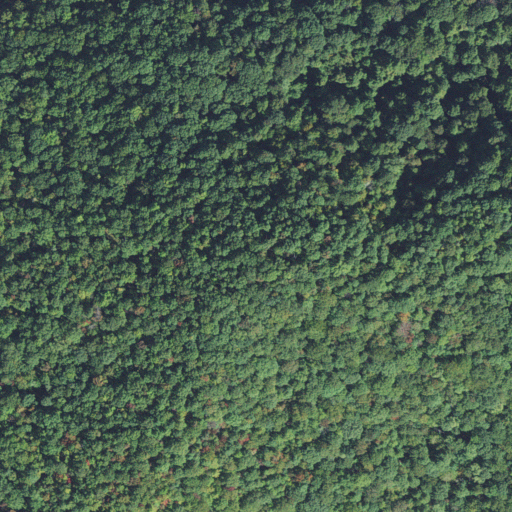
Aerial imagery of mountain in North Carolina named Tarkiln Mountain containing deciduous forest and mixed forest